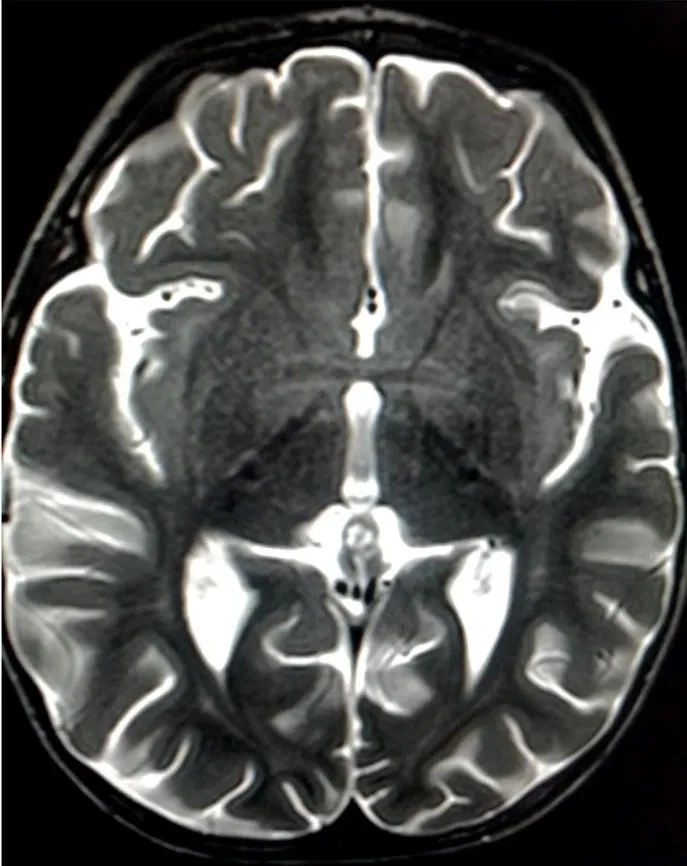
Mild T2 hyperintensities at the level of the anterior perforated substance and hypothalamus.
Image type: radiology (mri)